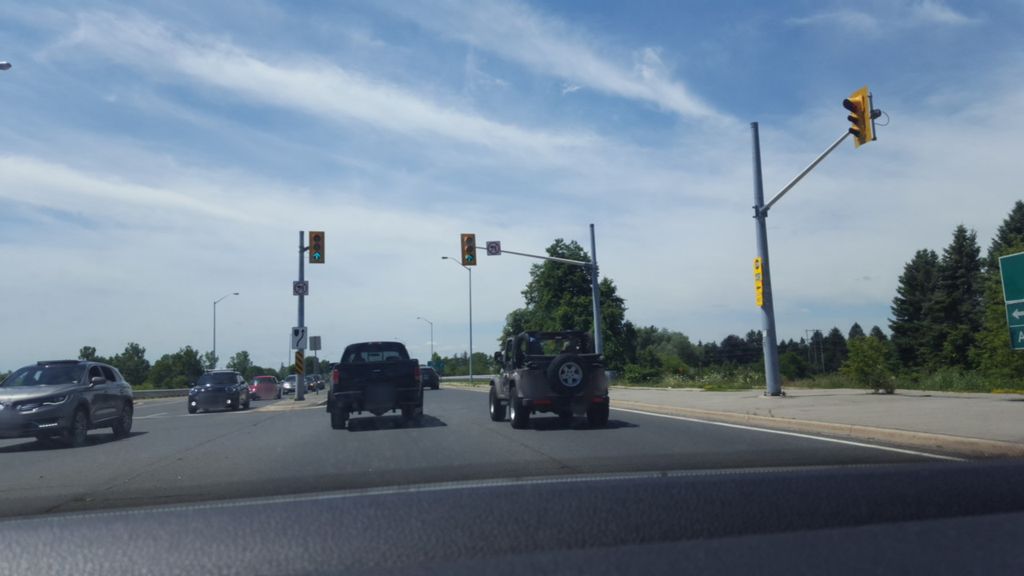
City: hamilton